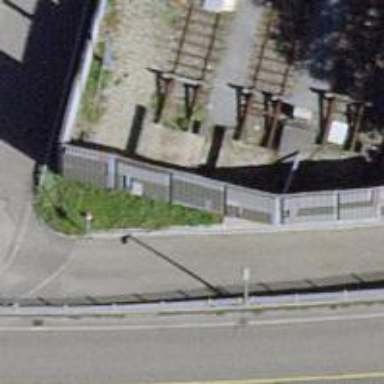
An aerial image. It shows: Railway buffer stop.